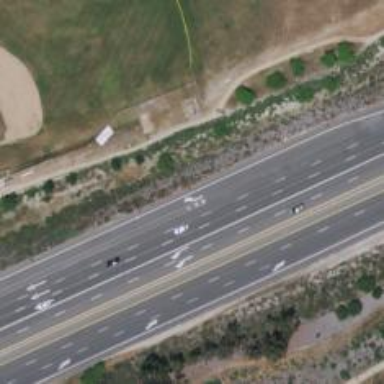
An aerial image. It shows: Asphalt trunk highway classified as expressway.